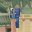
Label: 9